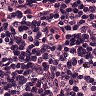
Metastatic tissue present: no